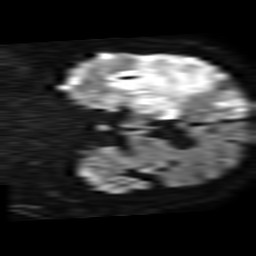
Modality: TRACE
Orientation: coronal
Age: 79
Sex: male
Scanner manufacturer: philips
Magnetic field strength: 1.5 T
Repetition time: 3.406 s
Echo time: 0.06922 s